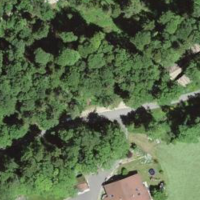
EUNIS habitat code: 41
Species observed at this site:
Impatiens parviflora